Question: I have sample php code as below to select data from database with condition:-
'''
public function product_attribute_filter($data) {
$sql = "select p.name,p.image from product p where p.condition in (?)";
$result = $this->db->query($sql, array($data['condition']));
$records = array();
foreach( $result->result_array() as $r ) {
}
return $records;
}
'''
'''
public function product_attribute_filter() {
$this->load->helper('my_check');
$data = checkPostKey(array('condition'));
$result = $this->Product_category_model->product_attribute_filter($data);
if (count($result) == 0) {
echo json_encode($result,JSON_UNESCAPED_SLASHES);
} else {
echo json_encode($result,JSON_UNESCAPED_SLASHES);
}
}
'''
How can I post it as 'select p.name,p.image from product p where p.condition in ('New','Used')' ??
Also, how can I try to call in POSTMAN? Currently this does not work.
Please help. Thanks
I changed the following code according to Scuzzy sample code and its work.
'''
$array = array("New","Used");
$placeholder = '"' . implode('", "', array_values($array)) . '"';
$sql = "select p.name,p.image from product p where p.condition in (" . $placeholder . ")";
'''
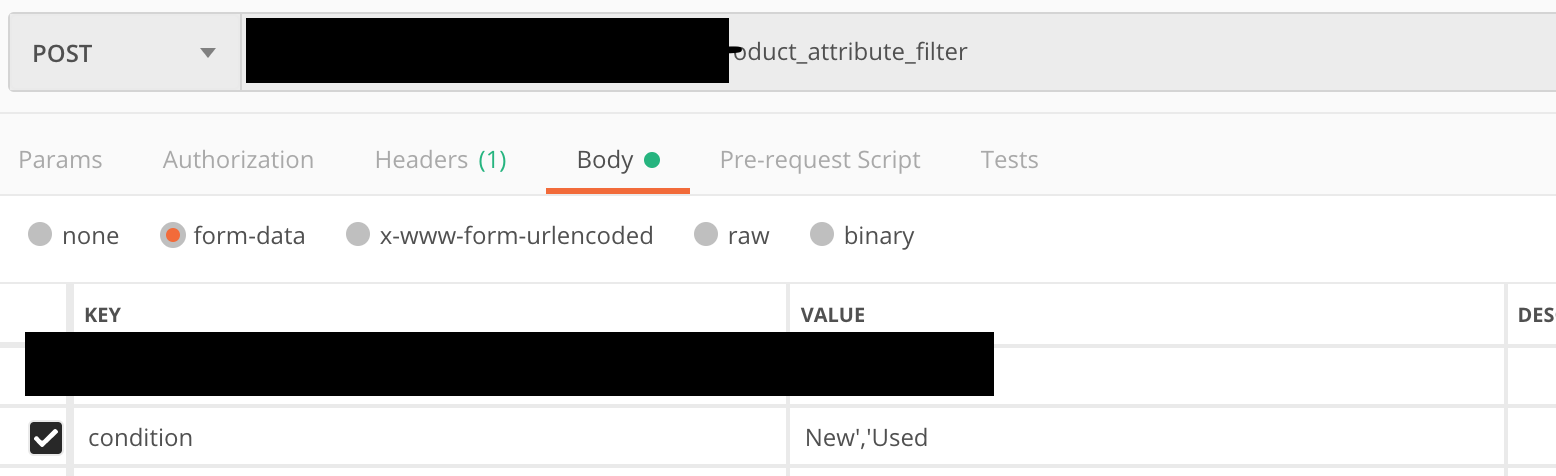
Answer: your condition value should probably either be an array or comma seperated value, eg
'condition=new,used' or 'condition[]=new&condition[]=used'
From there you can explode on the comma or work with the array to bind your values
you can leverage '$array = explode(',',$_POST['condition'])' if you go the former.
from there you will need to build up your 'IN (?,?,?)' for each value perhapps something like this:
'''
$placeholder = implode( ',', array_fill( 0, count( $array ), '?' ) );
$sql = 'select p.name,p.image from product p where p.condition in (' . $placeholder . ')';
'''
<URL>
this is counting the number of items in '$array' and adding the right number of '?' placeholders, of course you should account for no values provided.
You will then need to form up the right data binding into your SQL request.